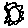
Label: sun